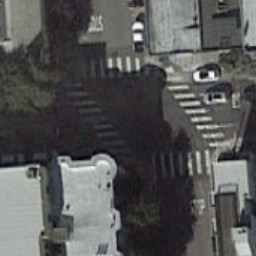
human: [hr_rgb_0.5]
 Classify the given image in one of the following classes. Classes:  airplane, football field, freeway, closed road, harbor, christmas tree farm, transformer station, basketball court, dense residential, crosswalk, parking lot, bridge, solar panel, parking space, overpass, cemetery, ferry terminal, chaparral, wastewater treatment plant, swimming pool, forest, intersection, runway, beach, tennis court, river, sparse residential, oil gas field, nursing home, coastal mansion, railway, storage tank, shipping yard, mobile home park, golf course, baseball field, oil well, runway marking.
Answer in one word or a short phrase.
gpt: crosswalk